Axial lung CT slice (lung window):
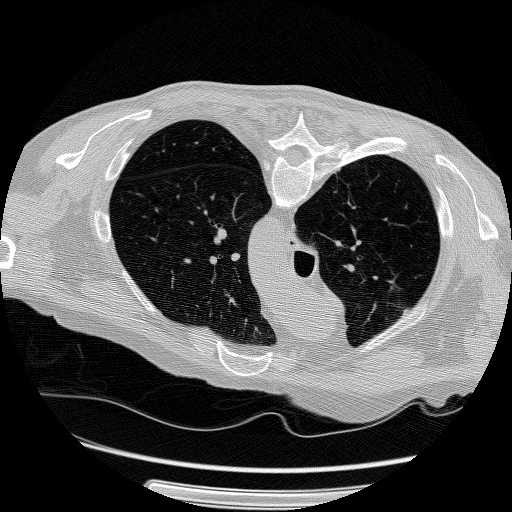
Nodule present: no